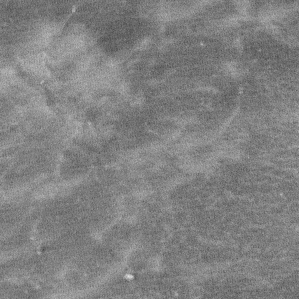
Label: frost